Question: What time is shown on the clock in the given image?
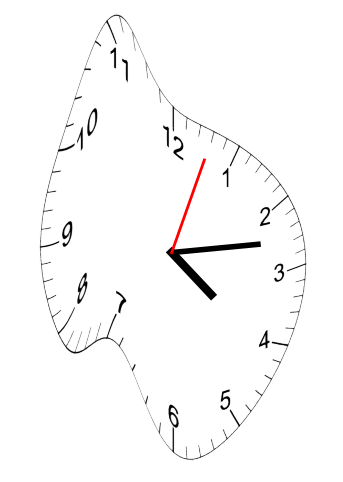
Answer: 04:13:03